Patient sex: M
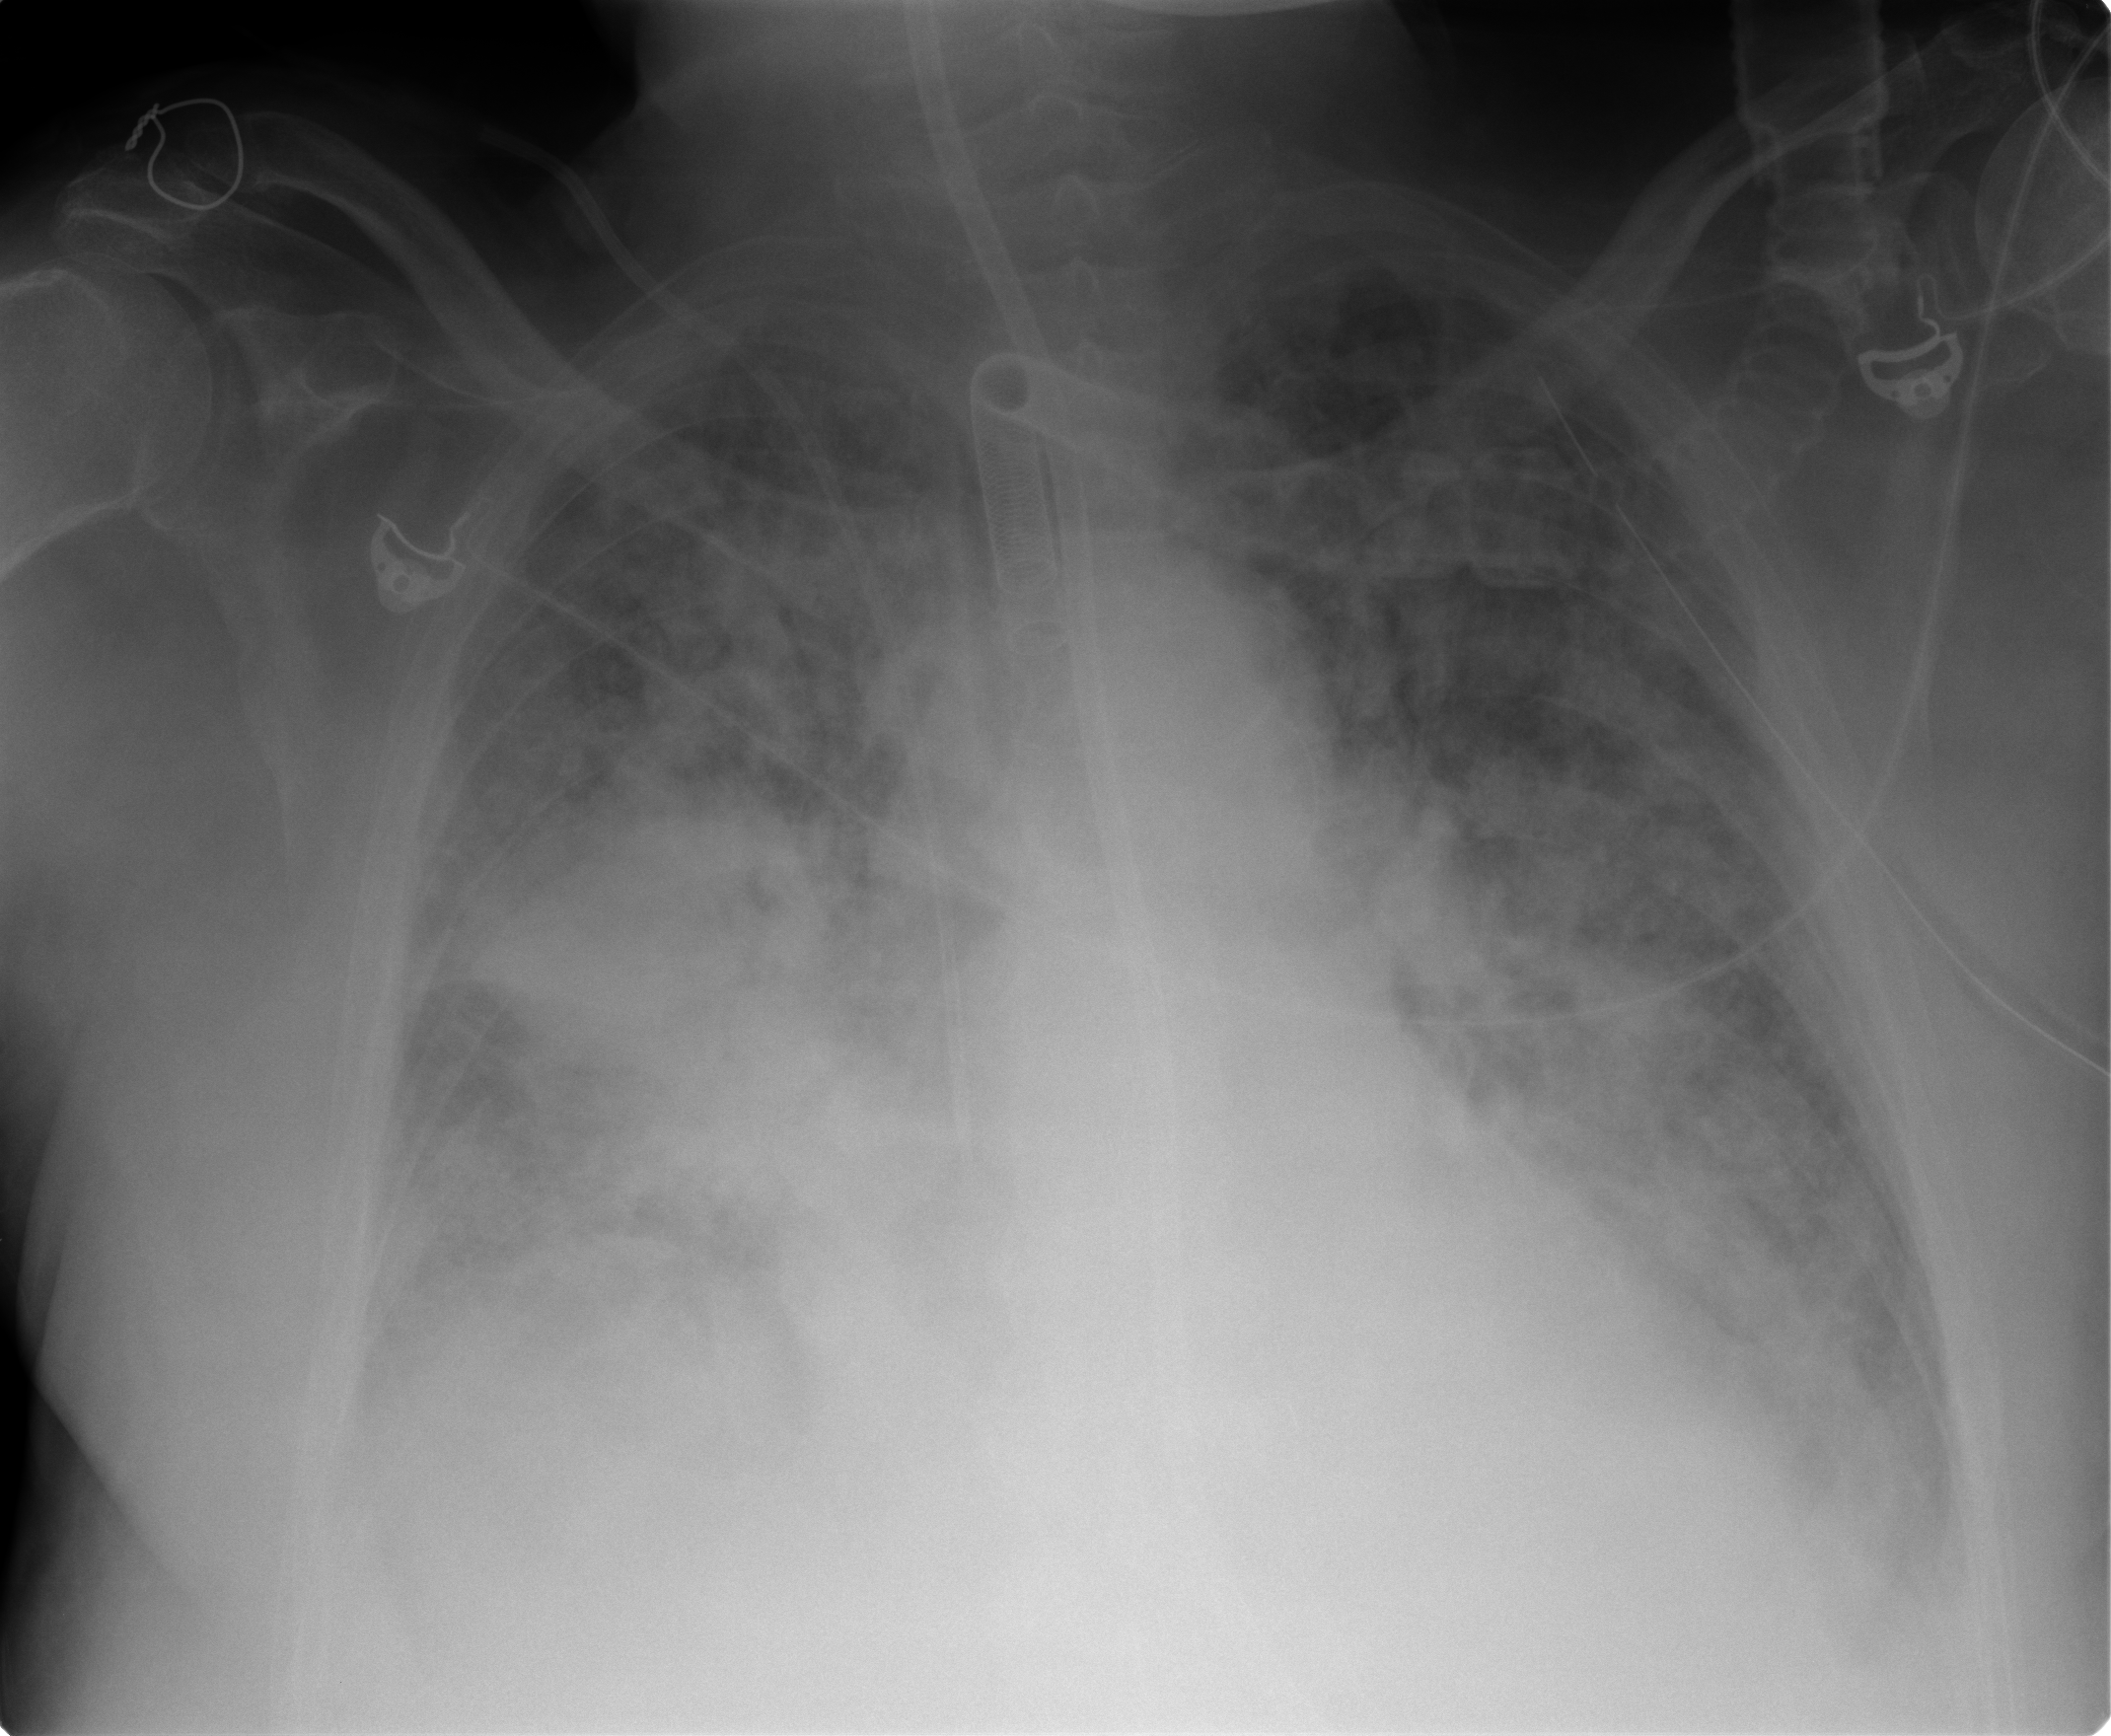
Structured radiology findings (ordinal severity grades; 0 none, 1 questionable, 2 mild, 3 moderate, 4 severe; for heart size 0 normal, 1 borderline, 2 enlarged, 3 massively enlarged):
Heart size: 2
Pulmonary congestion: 3
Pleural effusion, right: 2
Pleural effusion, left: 2
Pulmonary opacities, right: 4
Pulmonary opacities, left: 3
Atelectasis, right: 3
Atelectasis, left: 3